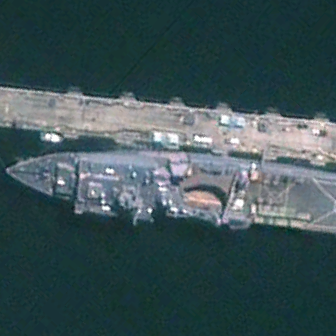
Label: combat